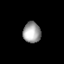
Tissue: lung
Cell type: Myeloid cells
Senescence score: 0.5515
Nuclear area (px): 363
Mean DAPI intensity: 159.251